Question: Then new Enterprise Library 6 is out and can be <URL>. I have downloaded and extracted EnterpriseLibrary6-binaries.exe to a folder on my C: drive. The readme says this:
'''
MICROSOFT ENTERPRISE LIBRARY 6
Summary: This package contains Enterprise Library configuration console, MSMQ distributor service, merge configuration tool and a script to download binaries for all application blocks from NuGet.
In order to get all the binaries, run the install-packages.ps1 script.
Note: For the Semantic Logging Application Block Out-of-Process service, a separate package is available for download.
'''
I then run Powershell and run the script. I now look in the folder I extracted the .exe to and all of the binaries are there. Now, here are the instructions from the Enterprise Library 6 .chm.
'''
To install the integrated Visual Studio configuration editor
1. On the Visual Studio Tools menu, choose Extensions and Updates.
2. In the Extensions and Updates dialog, search online for EnterpriseLibrary.config.
3. Click the Download button to download and install the Enterprise Library configuration editor.
4. Restart Visual Studio to complete the installation.
To launch and use the configuration editor from Visual Studio
1. Open a solution in Visual Studio.
2. If the solution does not contain a configuration file, add one using the Visual Studio Add menu.
3. In Solution Explorer, right-click the configuration file and then click Edit Enterprise Library V6 Configuration. This launches the integrated configuration editor or the appropriate standalone version of the configuration tool.
'''
Step #3 is where I am stuck. I have a WCF service project with a web.config in it. I right click the web.config and I don't see a "Edit Enterprise Library V6 Configuration" context menu option.
I DO see an "Edit Server Configuration File v6". However, when I click this I get the following error.

All I'm trying to do is use the Exception Handling Application Block in my WCF service project. I've looked around the web and can't find any easy step-by-step tutorial to guide me either. Any help is greatly appreciated.
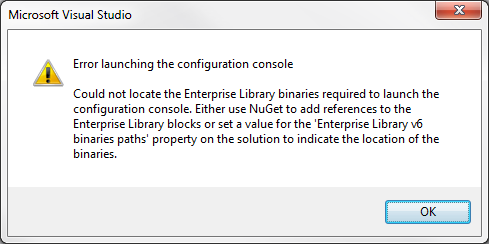
Answer: I had to use NuGet to install the application block I wanted to use in the project. For me, Tools >> Library Package Manager >> Manage NuGet Packages for solution and add the appropriate EntLib 6 Exception Handling Application Block WCF Provider.